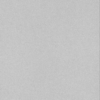
Label: dusty